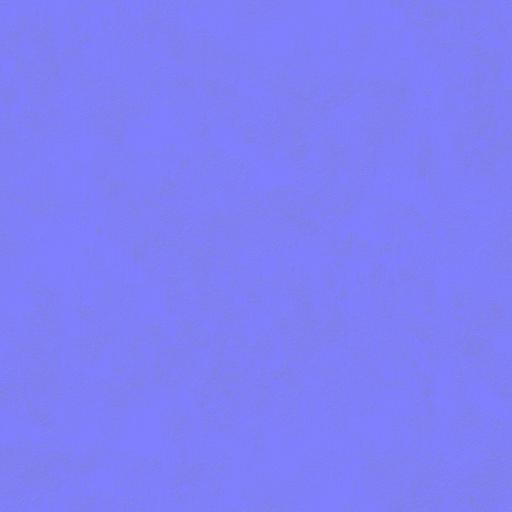
leaks metal old rust rusty spots steel